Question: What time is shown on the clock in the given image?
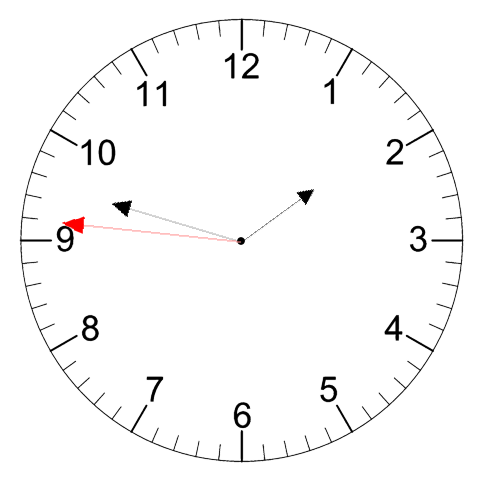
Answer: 01:47:46